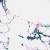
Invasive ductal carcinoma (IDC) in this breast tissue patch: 0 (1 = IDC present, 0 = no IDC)